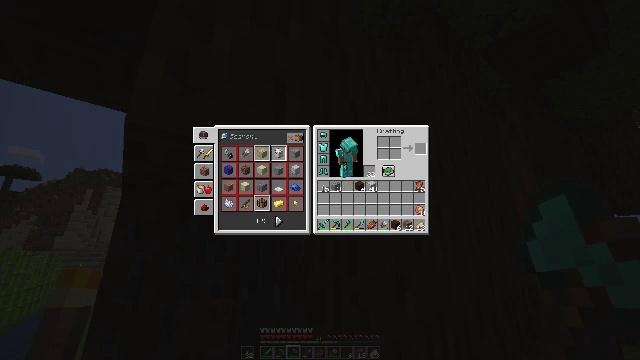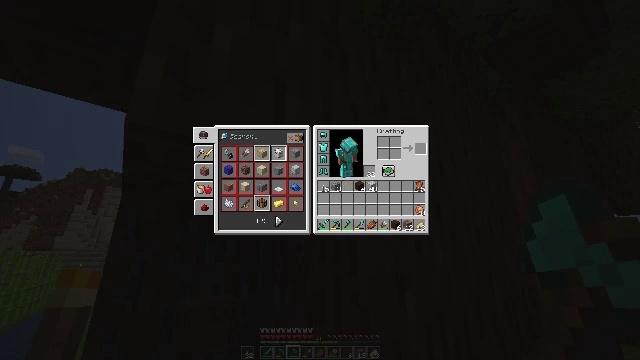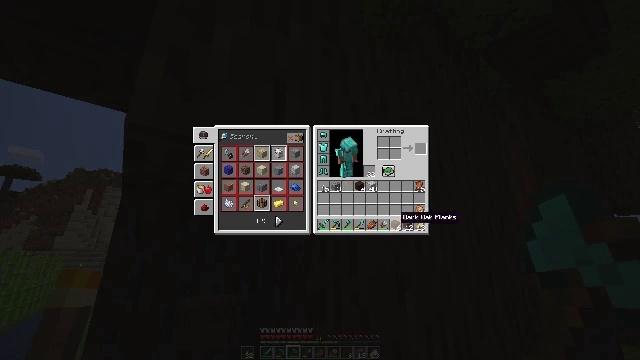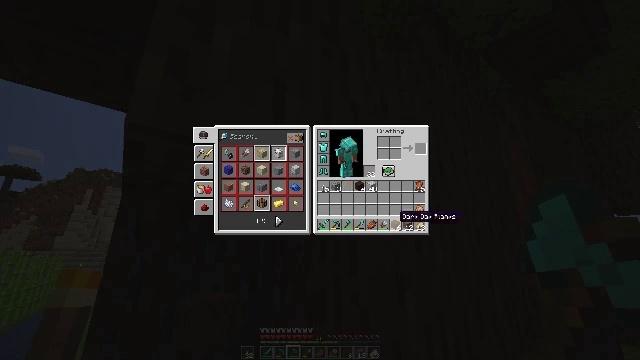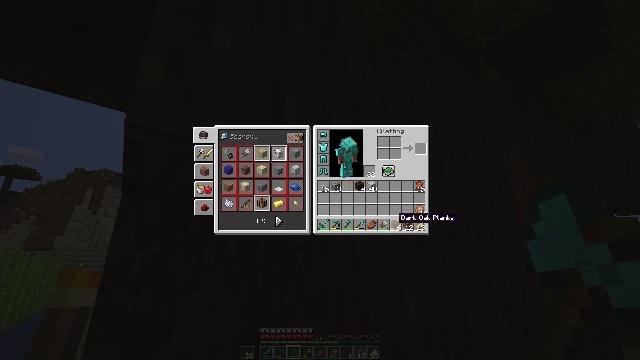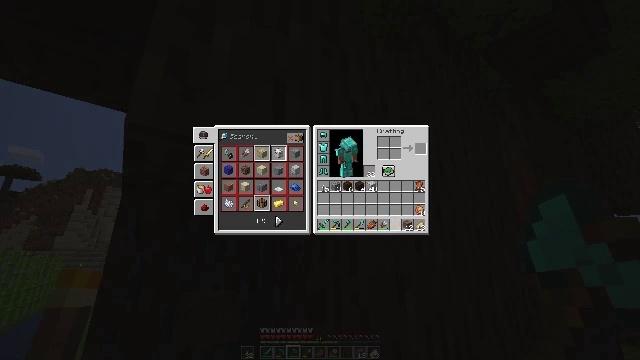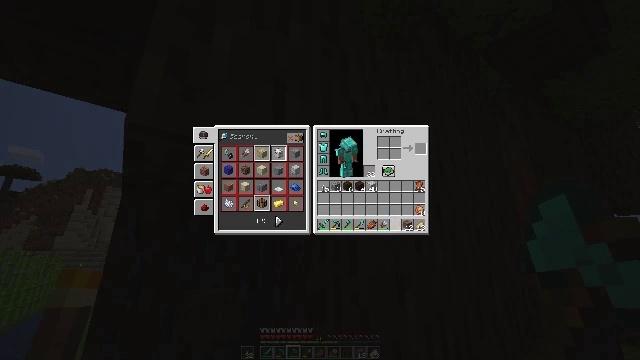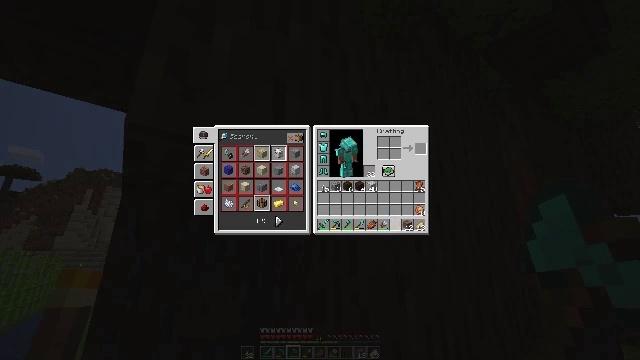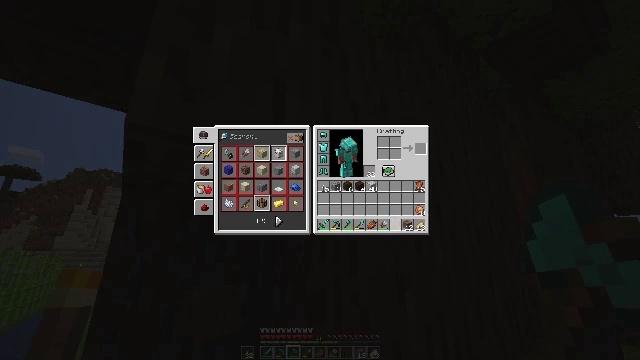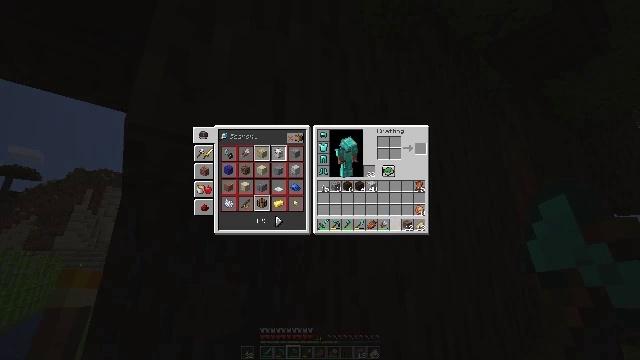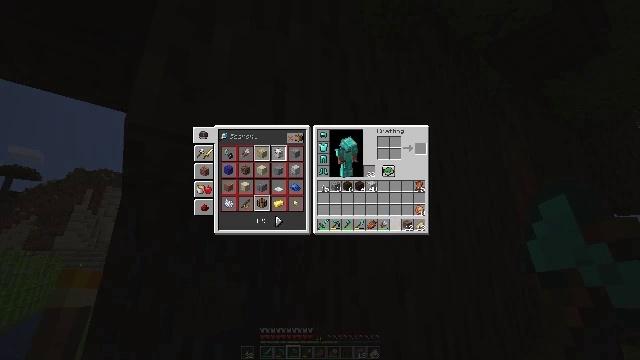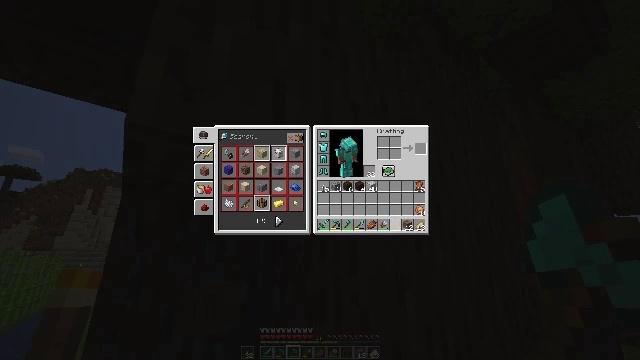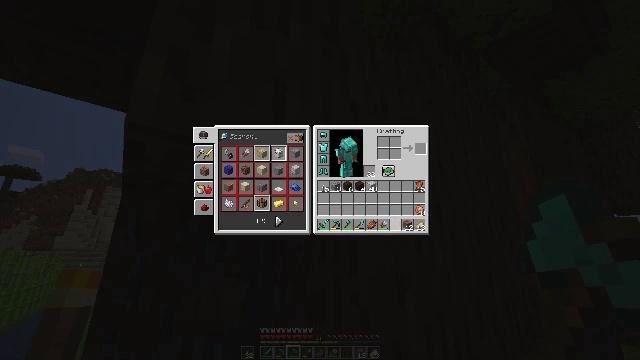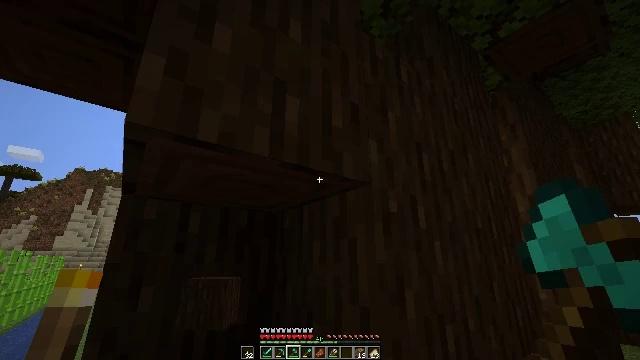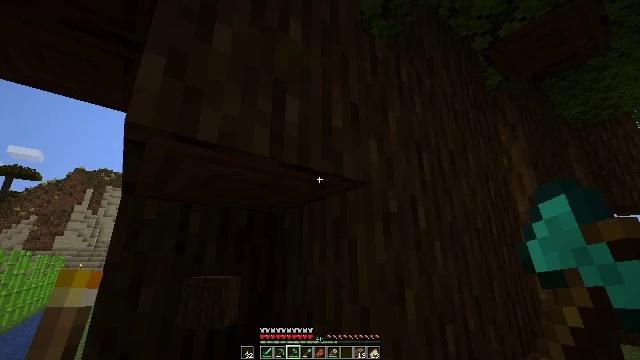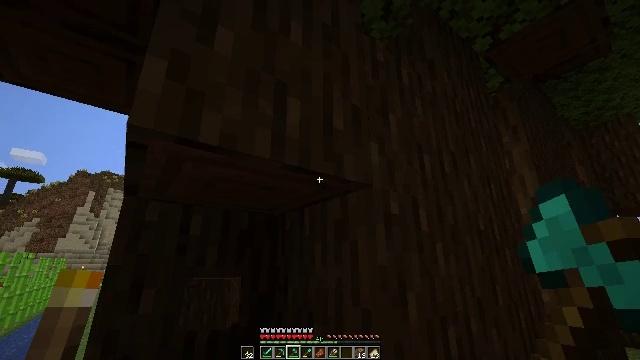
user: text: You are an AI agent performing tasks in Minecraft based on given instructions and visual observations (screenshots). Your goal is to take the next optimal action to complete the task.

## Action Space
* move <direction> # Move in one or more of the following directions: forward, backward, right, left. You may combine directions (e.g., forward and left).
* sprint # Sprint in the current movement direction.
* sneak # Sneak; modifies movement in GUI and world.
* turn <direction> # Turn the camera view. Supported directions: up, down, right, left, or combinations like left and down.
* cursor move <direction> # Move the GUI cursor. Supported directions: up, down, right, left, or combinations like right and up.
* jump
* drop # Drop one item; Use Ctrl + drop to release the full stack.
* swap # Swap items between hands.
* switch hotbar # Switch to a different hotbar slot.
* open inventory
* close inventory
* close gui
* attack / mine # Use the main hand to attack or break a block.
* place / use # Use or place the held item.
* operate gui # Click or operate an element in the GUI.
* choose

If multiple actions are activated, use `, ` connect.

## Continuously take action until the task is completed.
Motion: motion action
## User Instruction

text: Break the dark oak log in the forest.
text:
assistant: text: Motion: sneak, turn left and up
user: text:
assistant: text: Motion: sneak, turn left and up
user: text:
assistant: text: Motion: sneak
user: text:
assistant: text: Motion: sneak
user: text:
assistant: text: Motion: sneak, attack / mine
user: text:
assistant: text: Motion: sneak, attack / mine
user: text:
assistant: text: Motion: sneak, attack / mine
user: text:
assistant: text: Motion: sneak
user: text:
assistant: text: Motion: sneak
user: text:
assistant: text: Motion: no_op
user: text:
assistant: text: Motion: no_op
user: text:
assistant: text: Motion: no_op
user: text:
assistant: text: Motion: no_op
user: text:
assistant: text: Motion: no_op
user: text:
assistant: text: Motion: no_op
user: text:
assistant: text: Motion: no_op
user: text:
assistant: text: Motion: attack / mine
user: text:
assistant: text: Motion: attack / mine
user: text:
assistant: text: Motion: attack / mine
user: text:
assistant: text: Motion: attack / mine
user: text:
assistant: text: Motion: attack / mine
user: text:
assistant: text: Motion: attack / mine
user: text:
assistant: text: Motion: attack / mine
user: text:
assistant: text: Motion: attack / mine
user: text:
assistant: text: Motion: attack / mine
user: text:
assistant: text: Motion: attack / mine
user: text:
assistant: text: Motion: attack / mine
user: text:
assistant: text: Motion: attack / mine
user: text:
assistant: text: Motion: attack / mine
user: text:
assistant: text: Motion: turn up, attack / mine